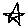
Label: star